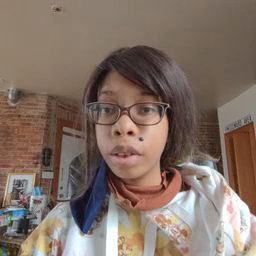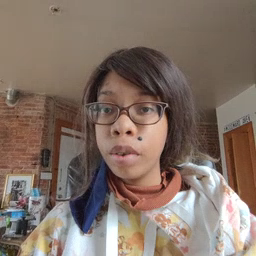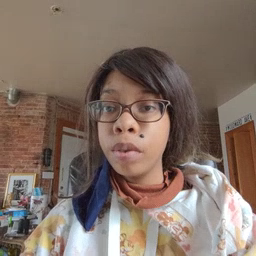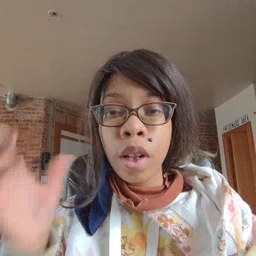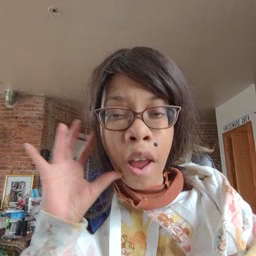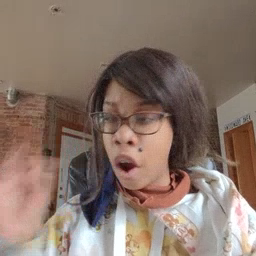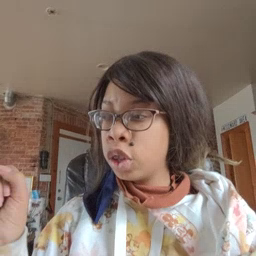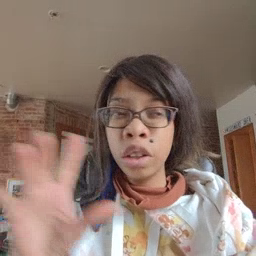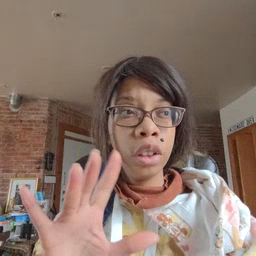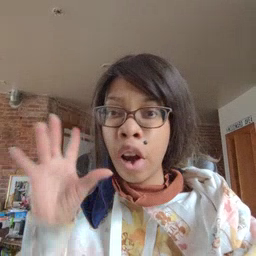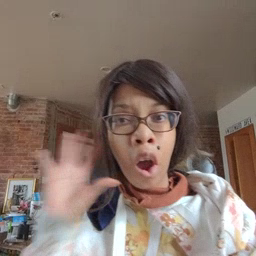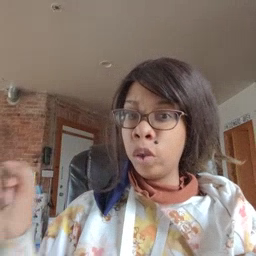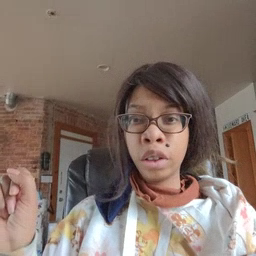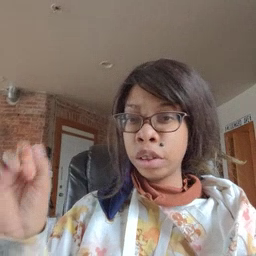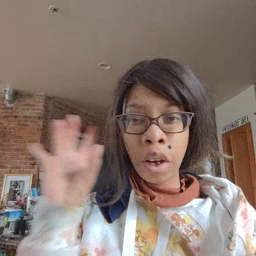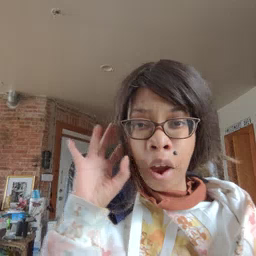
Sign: loud